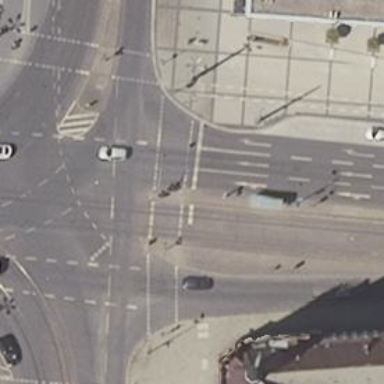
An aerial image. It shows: Road crossing with traffic signals.